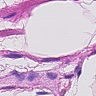
Metastatic tissue present: no